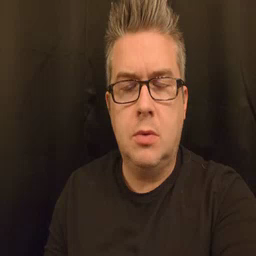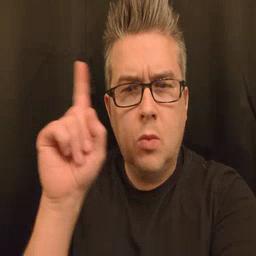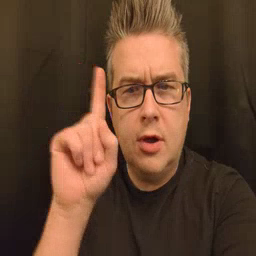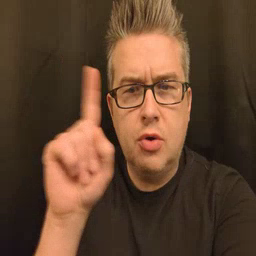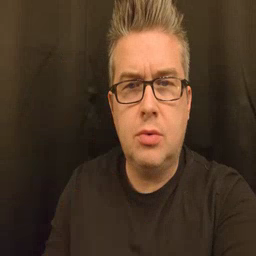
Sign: where